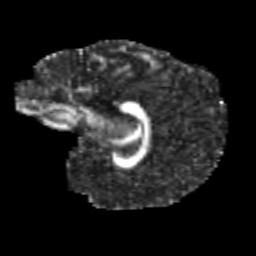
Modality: FA
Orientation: sagittal
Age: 13
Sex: female
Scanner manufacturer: siemens
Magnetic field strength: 3 T
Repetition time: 3.8 s
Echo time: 0.07 s